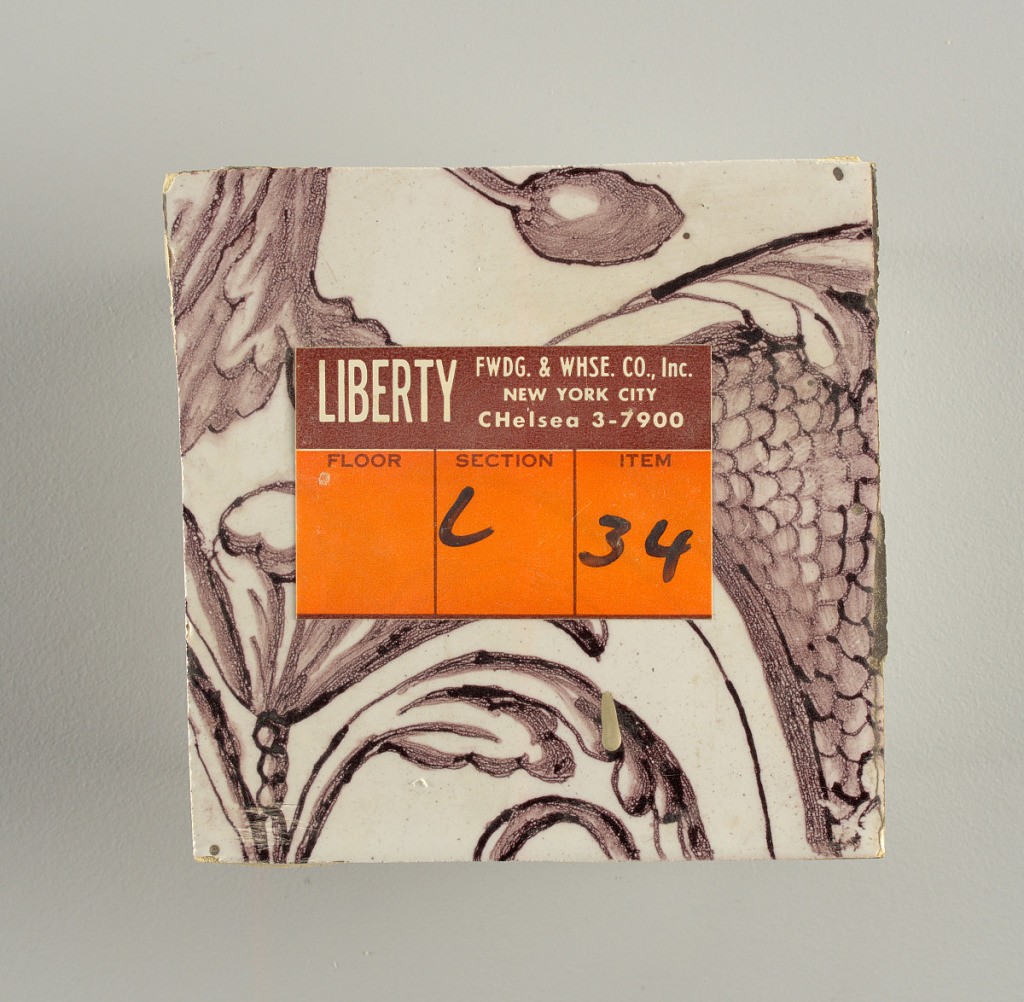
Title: Wall facing
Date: ca. 1725
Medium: Tin-glazed earthenware, underglaze
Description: Horizontal rectangle.  Thirty-seven tiles wide and twenty-one high with opening for door or window nineteen and one-half tiles high and twelve wide.  To left and right of opening, centered canopy above. Left, woman representing Hope, right, a sculputure urn.  Centered above opening, a mascaron.  Arabesque design of foliage.